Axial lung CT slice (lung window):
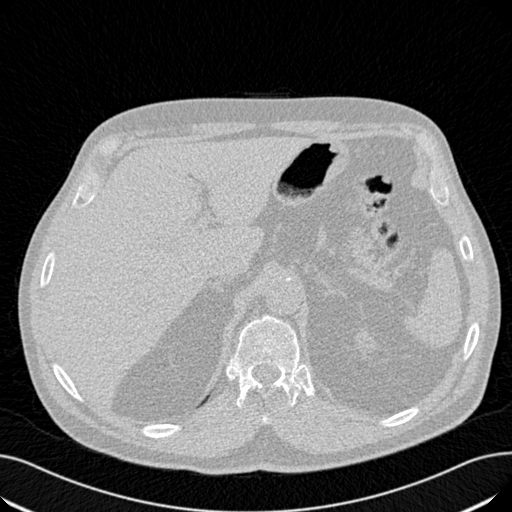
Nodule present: no